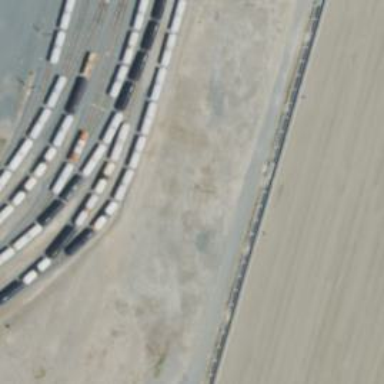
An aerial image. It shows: Railway yard used for servicing trains.